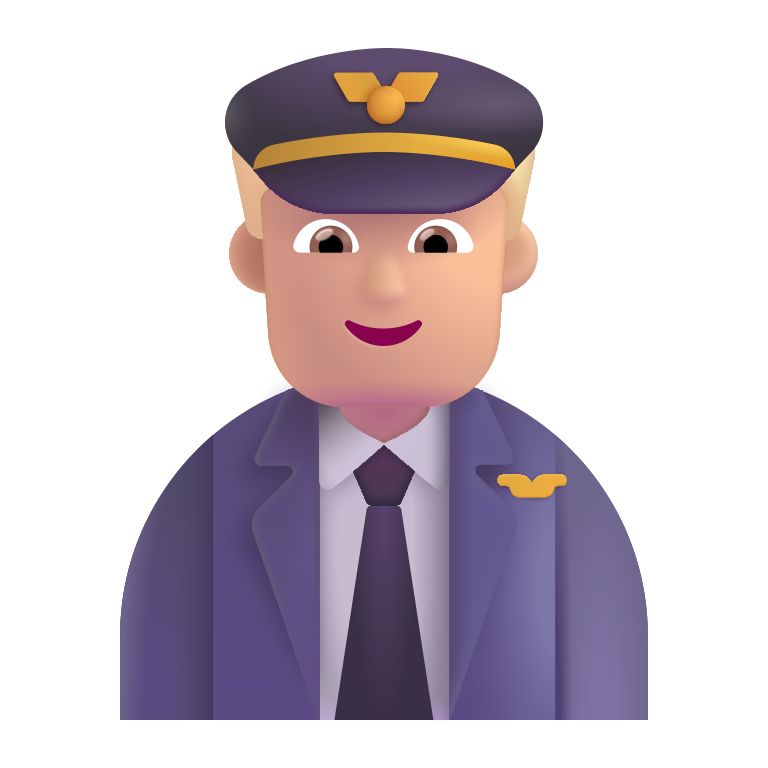
man pilot color  light